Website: macys
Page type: account-selection
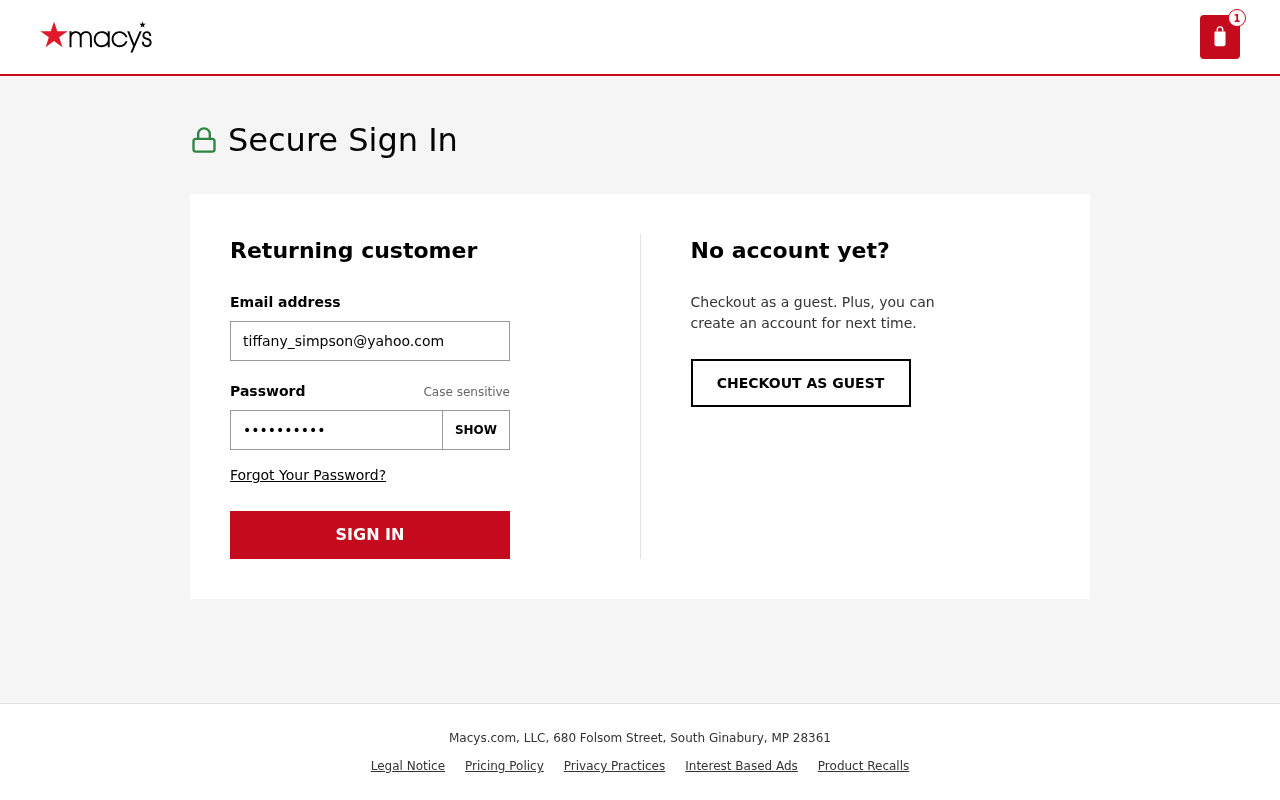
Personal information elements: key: PII_EMAIL
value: tiffany_simpson@yahoo.com
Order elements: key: ORDER_NUM_ITEMS
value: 1